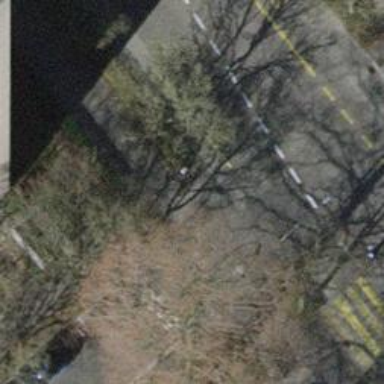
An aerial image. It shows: Tree-lined avenue.